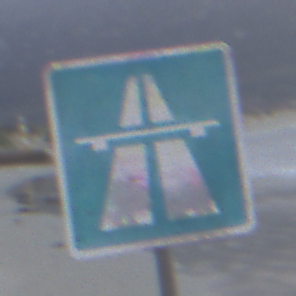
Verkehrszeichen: Autobahn
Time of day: SunriseSunset
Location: Outdoor (Beach)
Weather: Overcast
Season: NotSpecified
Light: Natural